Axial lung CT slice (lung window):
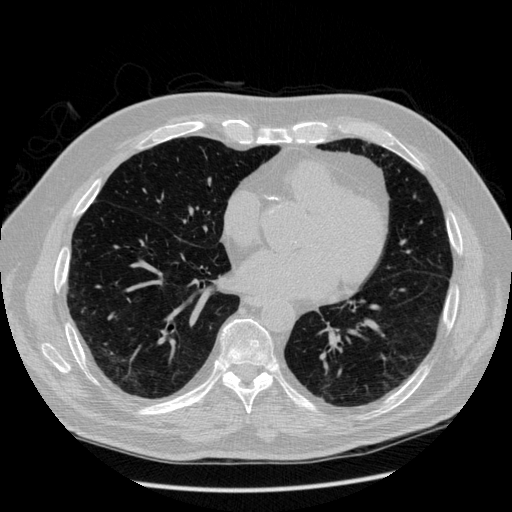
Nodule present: no